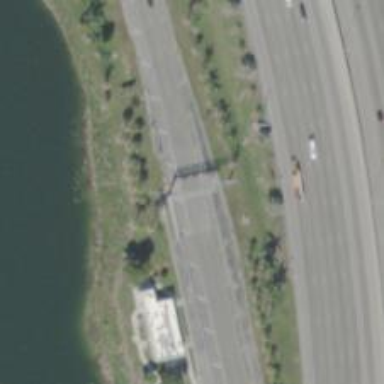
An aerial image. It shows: Toll gantry on the road.